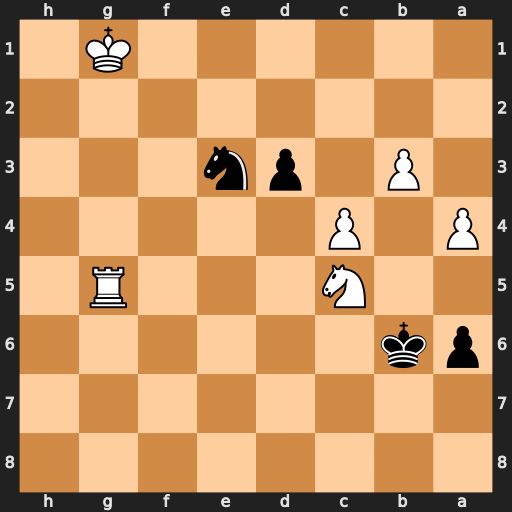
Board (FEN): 8/8/pk6/2N3R1/P1P5/1P1pn3/8/6K1
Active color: b
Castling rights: -
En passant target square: -
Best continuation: d2 a5+ Kc6 Ne4 d1=Q+